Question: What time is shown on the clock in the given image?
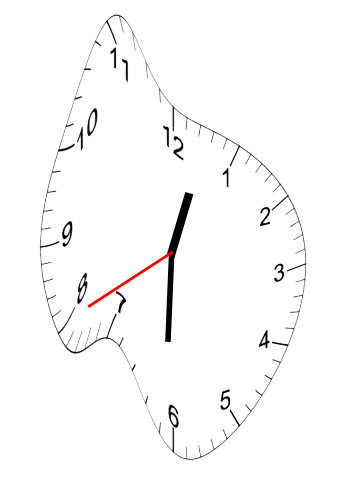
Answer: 12:30:40